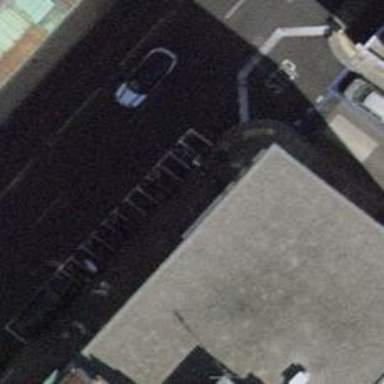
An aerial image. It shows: Motorcycle parking area.